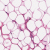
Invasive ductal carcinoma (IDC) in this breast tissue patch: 0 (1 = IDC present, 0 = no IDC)